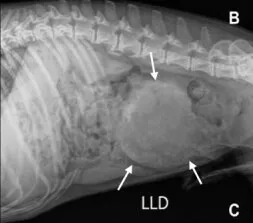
Abdominal radiographs, showing the mass. Right lateral view (LLD - latero-lateral direita).
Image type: radiology (x_ray)